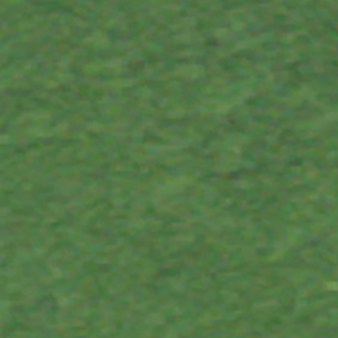
Label: other